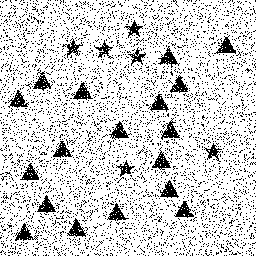
Squares: 0
Triangles: 18
Stars: 6
Total shapes: 24